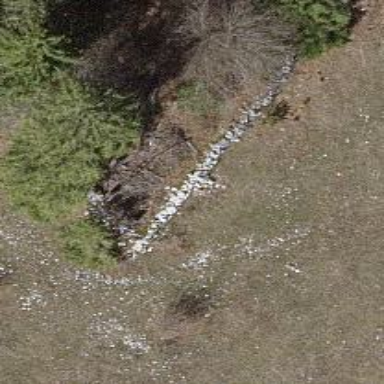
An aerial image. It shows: Dry stone wall barrier.